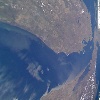
Label: land